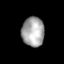
Tissue: lung
Cell type: T cells
Senescence score: 0.2152
Nuclear area (px): 650
Mean DAPI intensity: 166.683